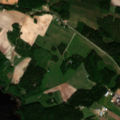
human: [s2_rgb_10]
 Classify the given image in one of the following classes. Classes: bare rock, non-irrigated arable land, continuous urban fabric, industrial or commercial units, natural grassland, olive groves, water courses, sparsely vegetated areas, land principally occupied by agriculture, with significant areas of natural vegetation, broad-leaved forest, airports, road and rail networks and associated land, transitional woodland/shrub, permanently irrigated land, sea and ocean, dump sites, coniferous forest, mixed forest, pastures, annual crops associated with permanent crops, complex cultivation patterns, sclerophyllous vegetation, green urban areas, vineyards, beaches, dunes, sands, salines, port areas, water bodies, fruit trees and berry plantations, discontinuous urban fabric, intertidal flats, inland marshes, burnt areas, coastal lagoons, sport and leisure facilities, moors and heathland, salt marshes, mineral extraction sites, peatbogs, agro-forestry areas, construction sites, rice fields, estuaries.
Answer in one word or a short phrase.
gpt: non-irrigated arable land, land principally occupied by agriculture, with significant areas of natural vegetation, coniferous forest, mixed forest, water bodies